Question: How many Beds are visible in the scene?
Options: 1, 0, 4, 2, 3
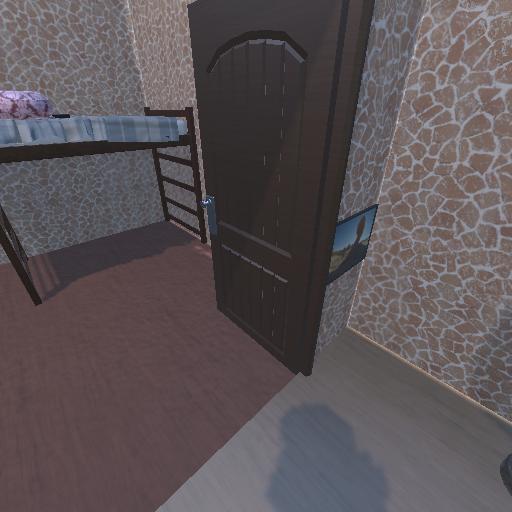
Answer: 1